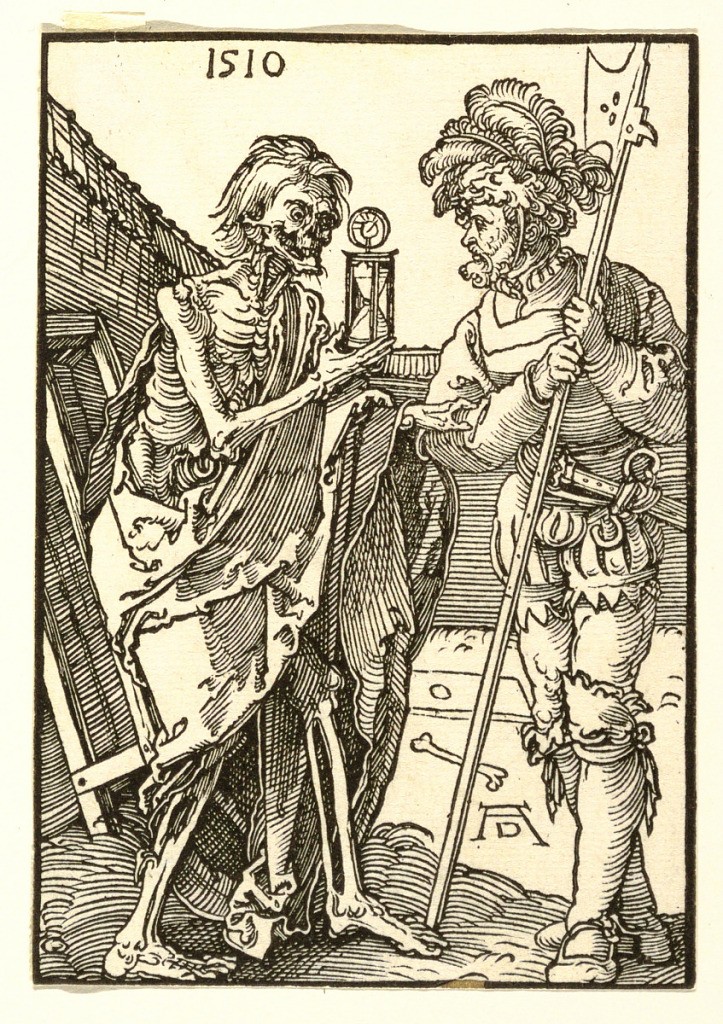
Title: Death and the Lansquenet
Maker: Albrecht Dürer, German, 1471–1528
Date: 1510
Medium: Woodcut on laid paper
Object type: Print
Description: Two standing figures at the foreground within a black border; at left, the character of death as a skeleton in robes, presents the Lansquenet, right, with an hourglass. Dated 1510 at upper left, signed "AD" lower right.